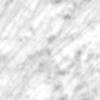
Label: no_change